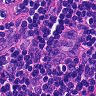
Metastatic tissue present: no